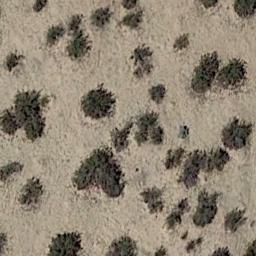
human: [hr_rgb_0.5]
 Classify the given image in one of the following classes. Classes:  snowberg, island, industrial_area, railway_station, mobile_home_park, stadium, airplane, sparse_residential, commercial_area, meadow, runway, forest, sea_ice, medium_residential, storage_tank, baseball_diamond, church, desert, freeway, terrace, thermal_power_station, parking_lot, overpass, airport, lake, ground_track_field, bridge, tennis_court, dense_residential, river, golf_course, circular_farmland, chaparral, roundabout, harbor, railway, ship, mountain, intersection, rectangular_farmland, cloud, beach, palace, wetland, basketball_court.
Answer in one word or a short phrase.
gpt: chaparral